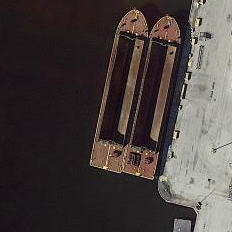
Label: Sand_carrier